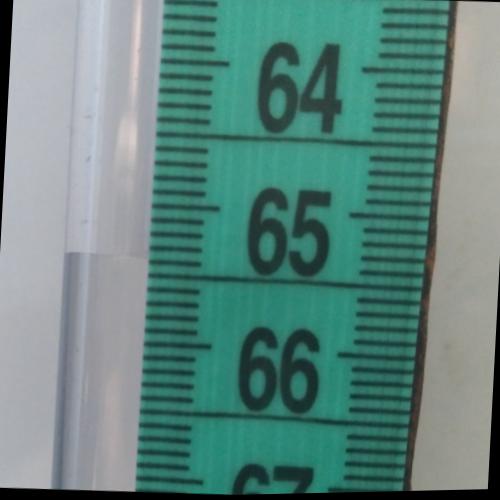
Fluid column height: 65.4 cm